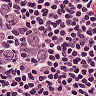
Metastatic tissue present: no